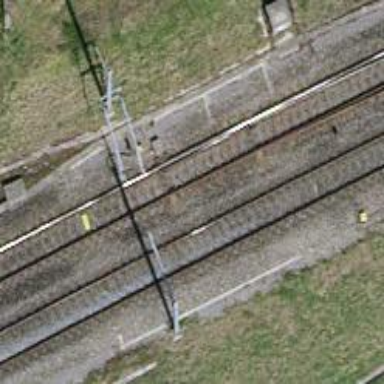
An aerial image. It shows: Railway switch.